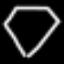
Label: diamond